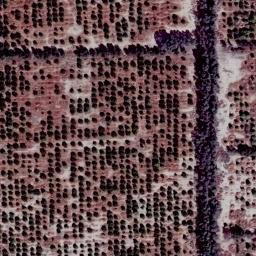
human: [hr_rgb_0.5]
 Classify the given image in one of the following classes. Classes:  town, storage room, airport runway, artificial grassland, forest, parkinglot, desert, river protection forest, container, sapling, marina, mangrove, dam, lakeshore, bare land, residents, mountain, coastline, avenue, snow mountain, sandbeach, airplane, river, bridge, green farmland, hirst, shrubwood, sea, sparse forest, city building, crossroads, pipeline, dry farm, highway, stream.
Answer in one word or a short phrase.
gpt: dry farm